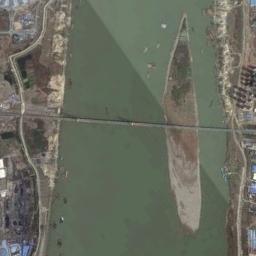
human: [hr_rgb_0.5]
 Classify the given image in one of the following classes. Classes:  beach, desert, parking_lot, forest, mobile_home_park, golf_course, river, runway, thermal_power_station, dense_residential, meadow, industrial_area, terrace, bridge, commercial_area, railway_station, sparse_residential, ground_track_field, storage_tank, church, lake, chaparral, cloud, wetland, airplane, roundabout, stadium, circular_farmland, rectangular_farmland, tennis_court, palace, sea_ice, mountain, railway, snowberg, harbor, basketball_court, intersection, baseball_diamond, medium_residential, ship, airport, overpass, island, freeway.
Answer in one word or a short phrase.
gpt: island